Question: The simplified scenario is that you have customers that can make a booking and you have managers that can interact with those bookings. Along with classes for "Customer" and "Manager", there is a class "Booking" that represents each booking.
Is it valid to have a class "Bookings" specifically for storing an ArrayList of all objects of "Booking" and having operations for interacting with these "Booking" objects (e.g. add, remove, modify and list) that any "Manager" is able to use?

I was not sure how Manager class fits into the scenario, in terms of convention. Also not shown is that Manager is a child of "Staff" class as part of the full scenario (not described here).
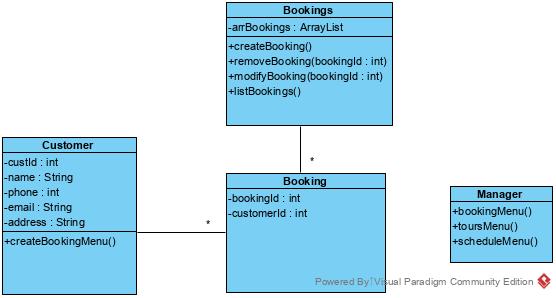
Answer: > Is it valid to have a class "Bookings" specifically for storing an ArrayList of all objects of "Booking" and having operations for interacting with these "Booking" objects (e.g. add, remove, modify and list) that any "Manager" is able to use?
Visibly is only a collection of , you do not need a specific class for that, collections exist by themselves
> For class diagrams, is it within convention to have a class A storing an ArrayList of class B that is modifiable by class C
without the class we do not have A,B and C, anyway to answer to that question out of that context in UML there is nothing against that, nor encouraging that. I can just say independently of UML while the collection is own by A the fact C can modify it can be dangerous without warning A or asking A to do itself
> I was not sure how Manager class fits into the scenario
can be the class owning the collection of
<URL>